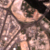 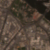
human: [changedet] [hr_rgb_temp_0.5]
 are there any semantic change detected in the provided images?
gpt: There is no difference.